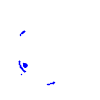
Particle: kaon